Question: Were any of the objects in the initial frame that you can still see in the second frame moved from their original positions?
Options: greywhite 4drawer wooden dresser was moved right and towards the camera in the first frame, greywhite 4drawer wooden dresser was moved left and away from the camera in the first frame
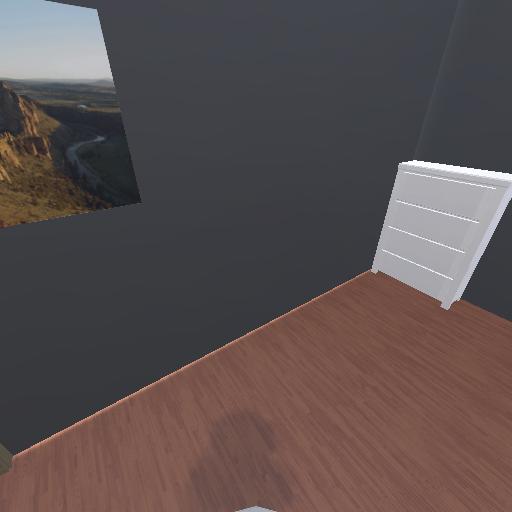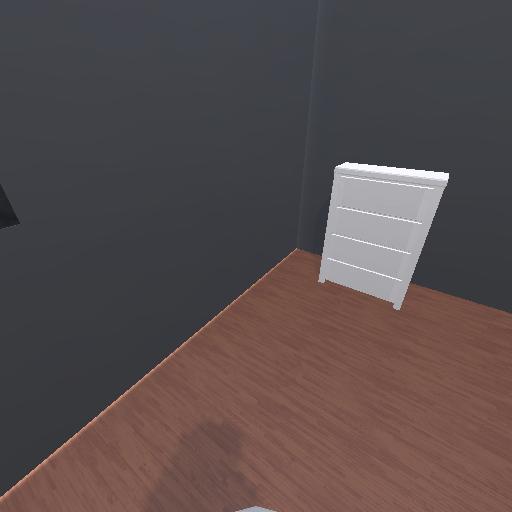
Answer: greywhite 4drawer wooden dresser was moved right and towards the camera in the first frame